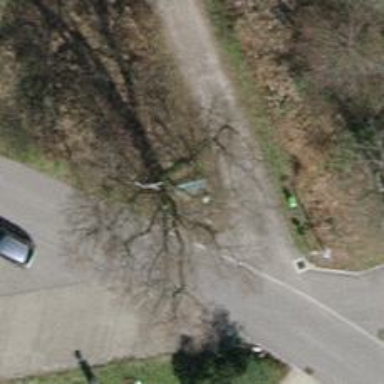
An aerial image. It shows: Bench.